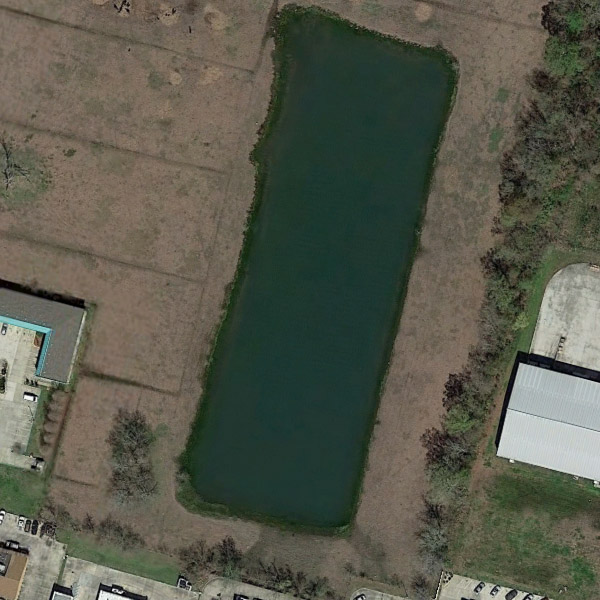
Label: Pond